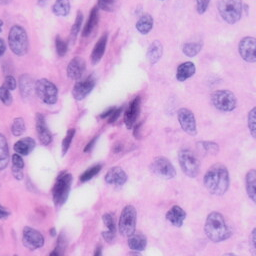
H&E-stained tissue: Skin